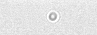
Label: camera_spot